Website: ulta-beauty
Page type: billing-address
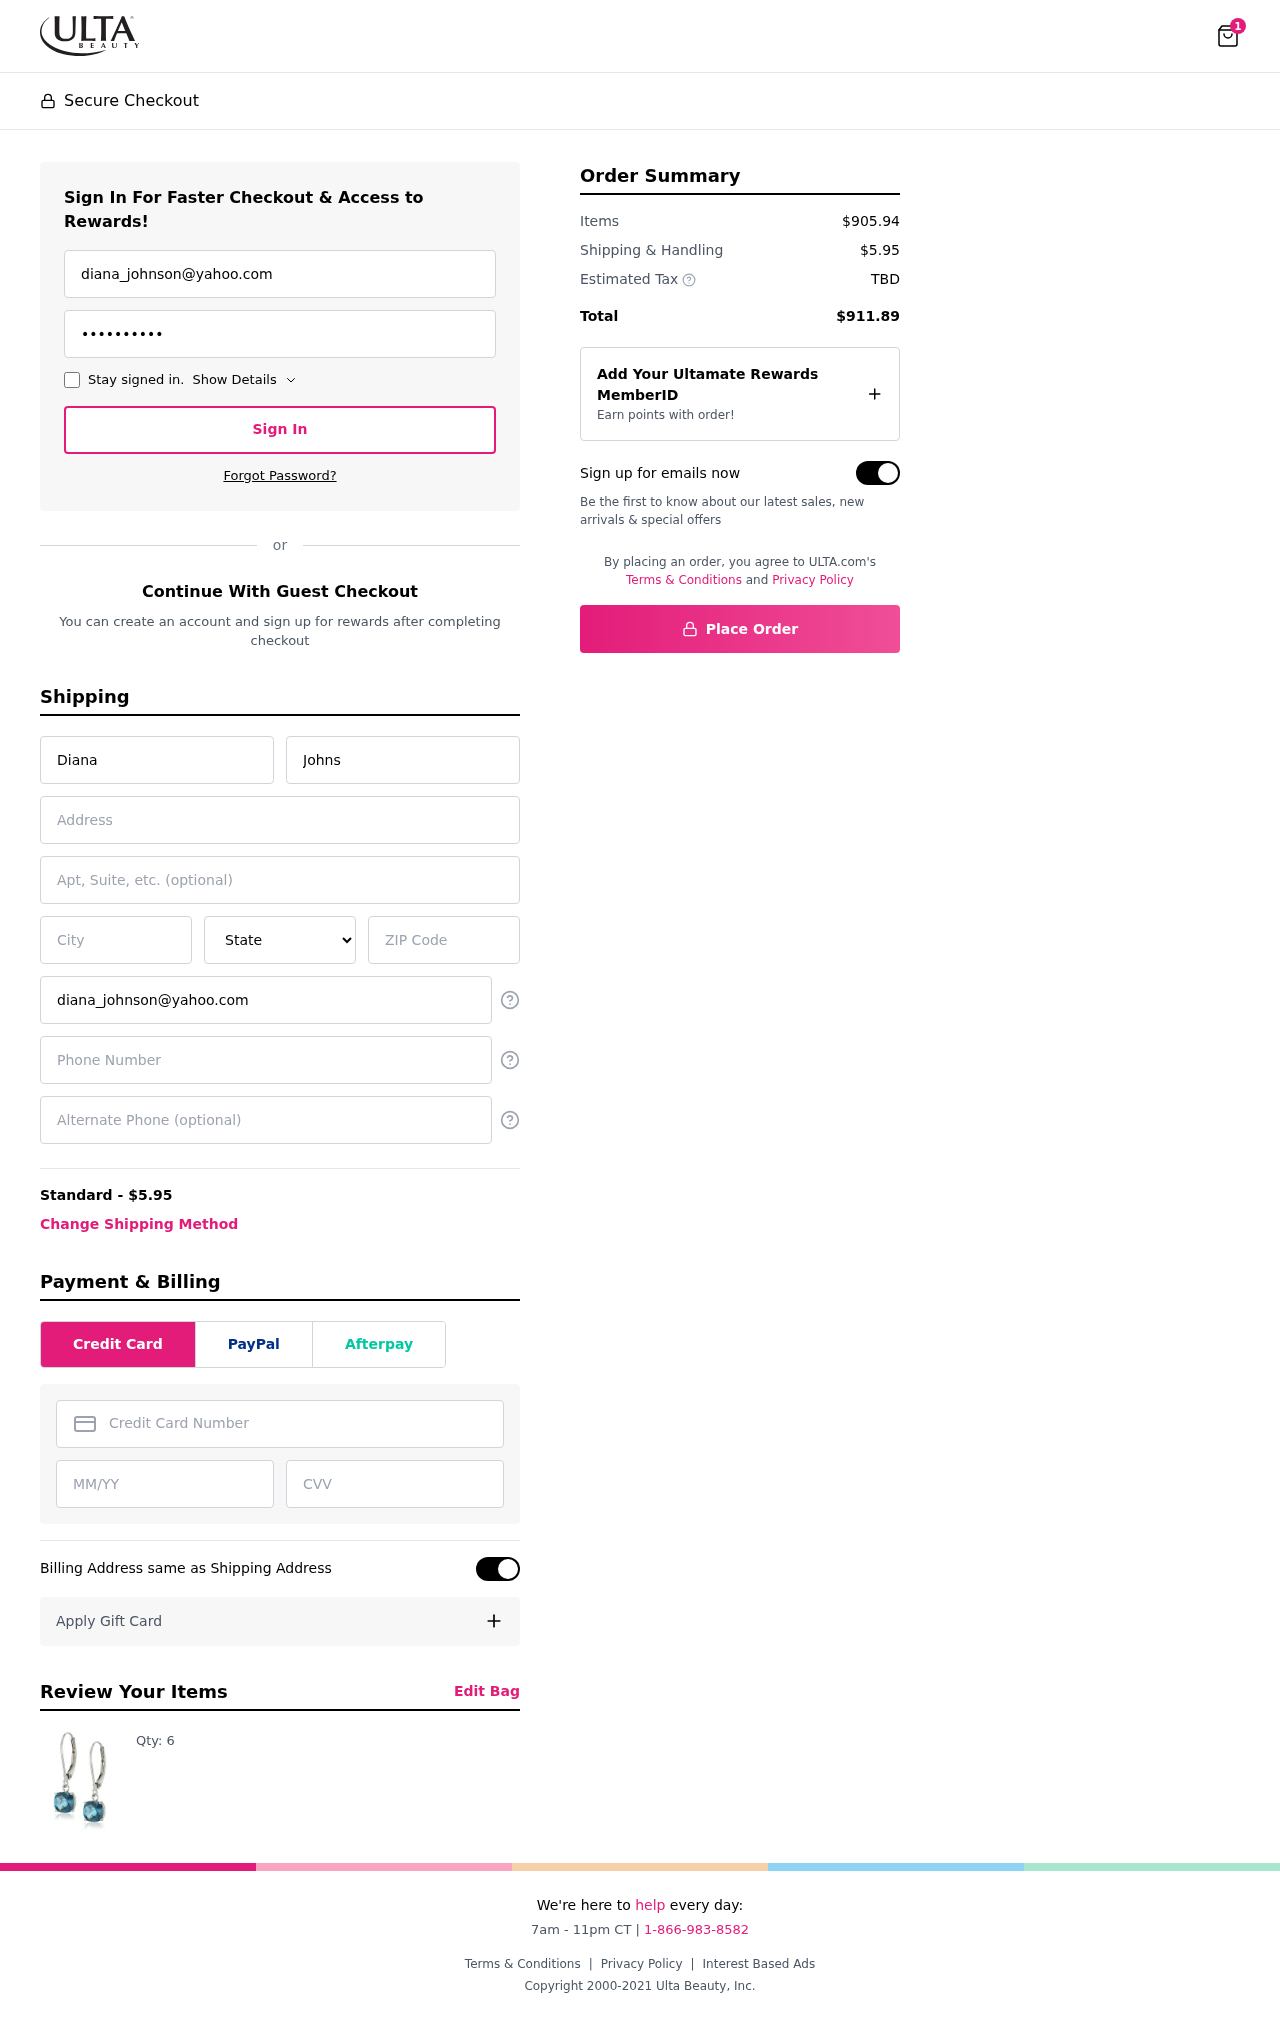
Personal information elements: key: PII_STATE
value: Virginia
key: PII_EMAIL
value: diana_johnson@yahoo.com
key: PII_FIRSTNAME
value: Diana
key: PII_LASTNAME
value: Johnson
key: PII_STREET
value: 3674 Reed Turnpike Apt. 461
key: PII_STREET2
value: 69776 Jennifer Orchard
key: PII_CITY
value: East Kirstenborough
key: PII_POSTCODE
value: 71293
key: PII_PHONE
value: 2067228259
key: PII_ALT_PHONE
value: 5532150829
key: PII_CARD_NUMBER
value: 3711 4464 4867 282
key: PII_CARD_EXPIRY
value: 01/30
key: PII_CARD_CVV
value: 5202
Product elements: key: PRODUCT1_QUANTITY
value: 6
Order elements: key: ORDER_NUM_ITEMS
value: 1
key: ORDER_SHIPPING_COST
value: $5.95
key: ORDER_SUBTOTAL
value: $905.94
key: ORDER_TOTAL
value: $911.89